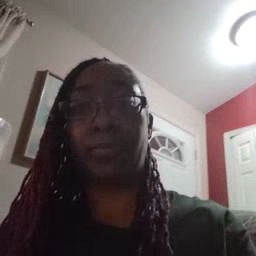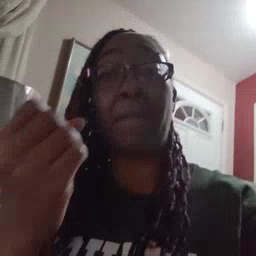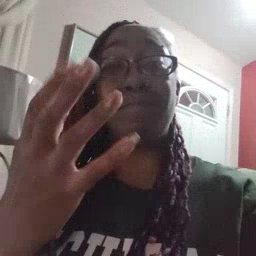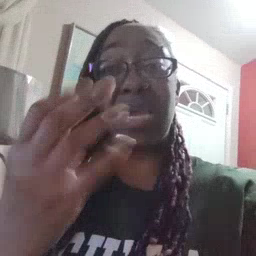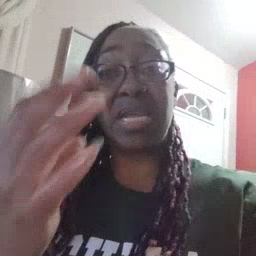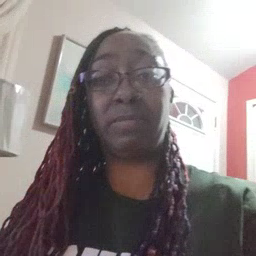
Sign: many